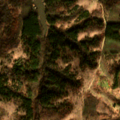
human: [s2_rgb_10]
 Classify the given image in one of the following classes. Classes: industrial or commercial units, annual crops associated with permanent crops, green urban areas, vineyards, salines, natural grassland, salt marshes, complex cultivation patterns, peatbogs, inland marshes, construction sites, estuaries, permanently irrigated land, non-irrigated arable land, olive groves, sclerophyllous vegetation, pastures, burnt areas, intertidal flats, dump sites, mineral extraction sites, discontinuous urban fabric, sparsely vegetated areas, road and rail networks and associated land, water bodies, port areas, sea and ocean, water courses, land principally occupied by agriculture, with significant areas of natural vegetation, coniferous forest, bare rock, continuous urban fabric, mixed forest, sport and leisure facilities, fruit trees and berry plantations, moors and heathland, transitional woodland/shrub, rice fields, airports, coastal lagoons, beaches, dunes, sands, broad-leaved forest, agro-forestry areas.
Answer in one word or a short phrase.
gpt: broad-leaved forest, mixed forest, transitional woodland/shrub